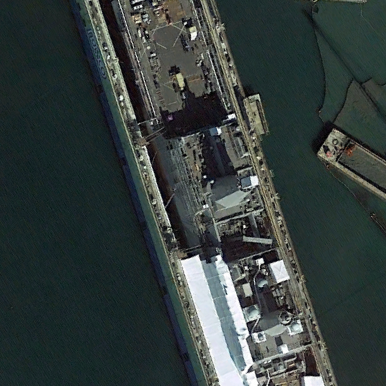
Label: combat